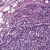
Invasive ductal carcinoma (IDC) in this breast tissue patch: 1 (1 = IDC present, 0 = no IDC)